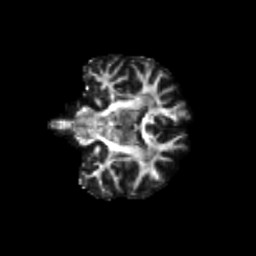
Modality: FA
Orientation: coronal
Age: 36
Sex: female
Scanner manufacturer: siemens
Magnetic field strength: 3 T
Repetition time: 8.6 s
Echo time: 0.095 s